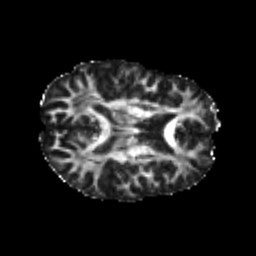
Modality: FA
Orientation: axial
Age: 24
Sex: female
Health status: healthy
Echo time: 0.074 s